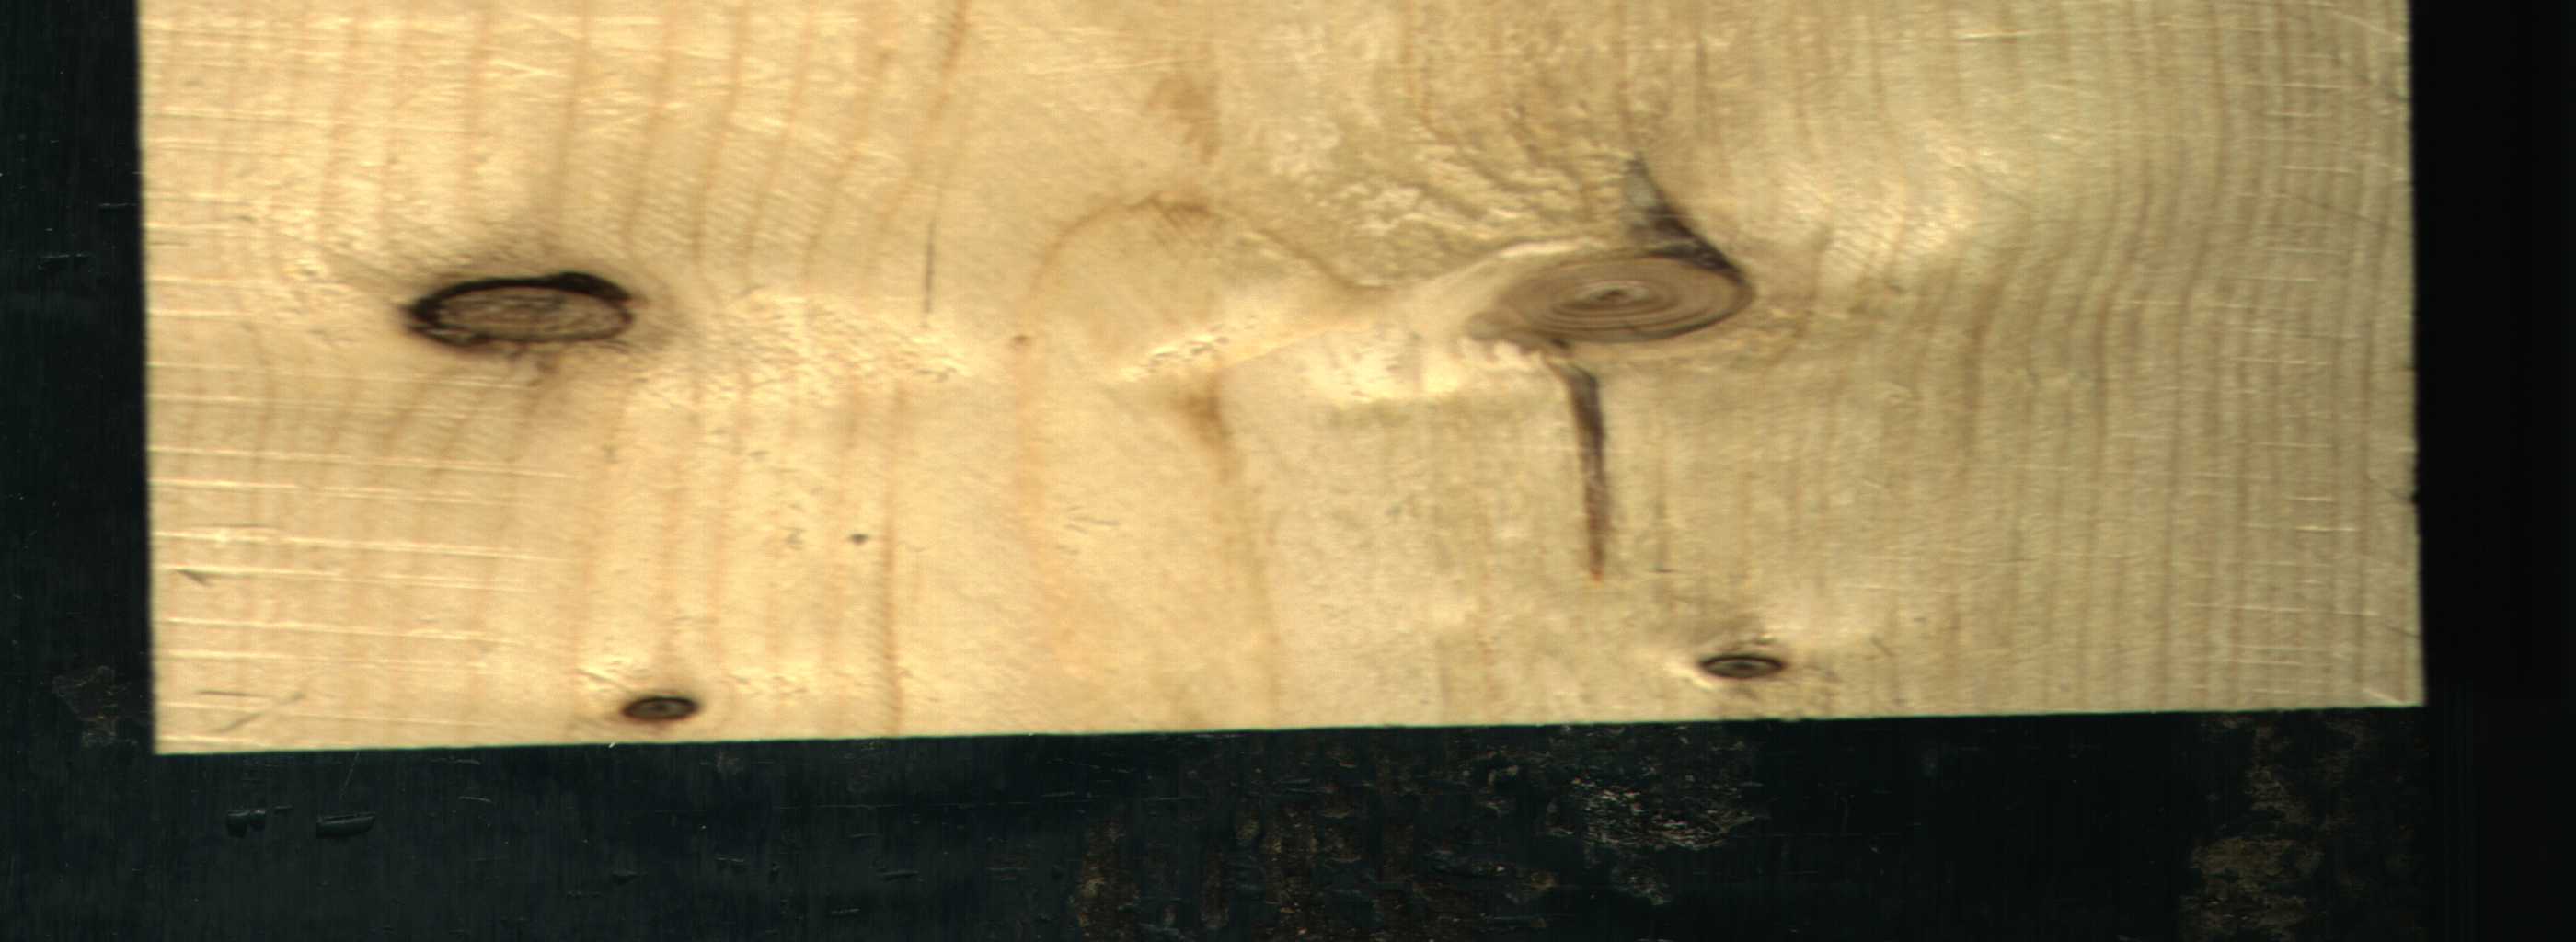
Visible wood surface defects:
resin
Dead_Knot
Dead_Knot
Live_Knot
Live_Knot